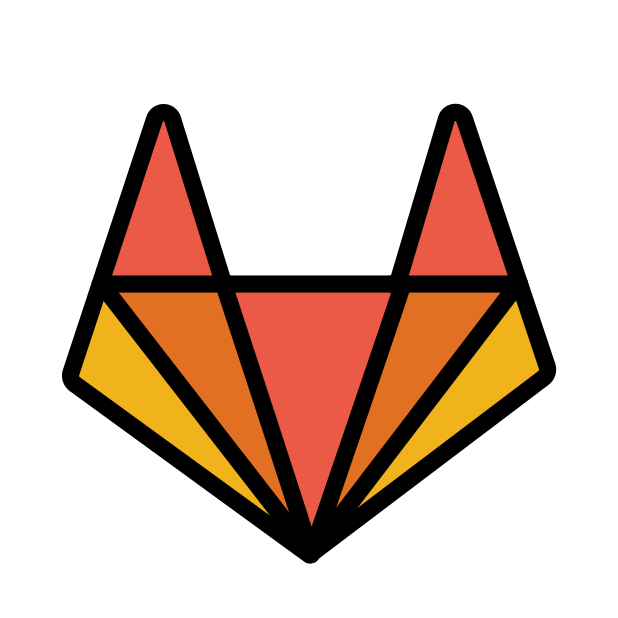
gitlab